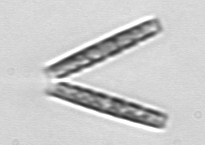
Label: Thalassionema